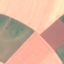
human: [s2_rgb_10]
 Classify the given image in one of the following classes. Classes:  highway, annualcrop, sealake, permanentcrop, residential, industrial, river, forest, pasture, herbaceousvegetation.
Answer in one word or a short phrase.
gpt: AnnualCrop